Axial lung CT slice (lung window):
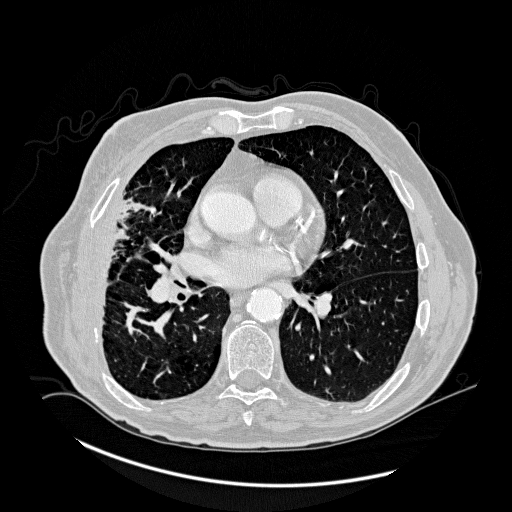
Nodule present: no